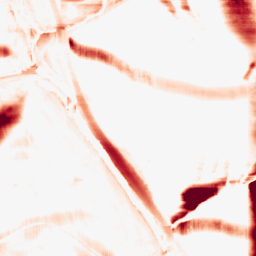
Category: morphological
Decomposition family: morphological_rect
Decomposition parameters: operation: opening
width: 50
height: 20
Upsampling method: linear_exact
Upsampling parameters: scale: 2
Upsampling scale: 2